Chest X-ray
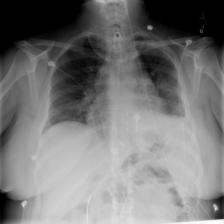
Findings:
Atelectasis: positive
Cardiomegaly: negative
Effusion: positive
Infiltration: negative
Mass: negative
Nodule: negative
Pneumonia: negative
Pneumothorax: negative
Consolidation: negative
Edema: negative
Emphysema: negative
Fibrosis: negative
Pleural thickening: negative
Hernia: negative